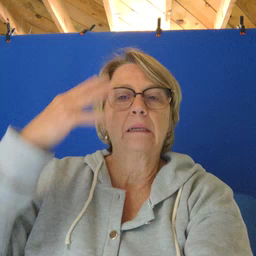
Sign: sun